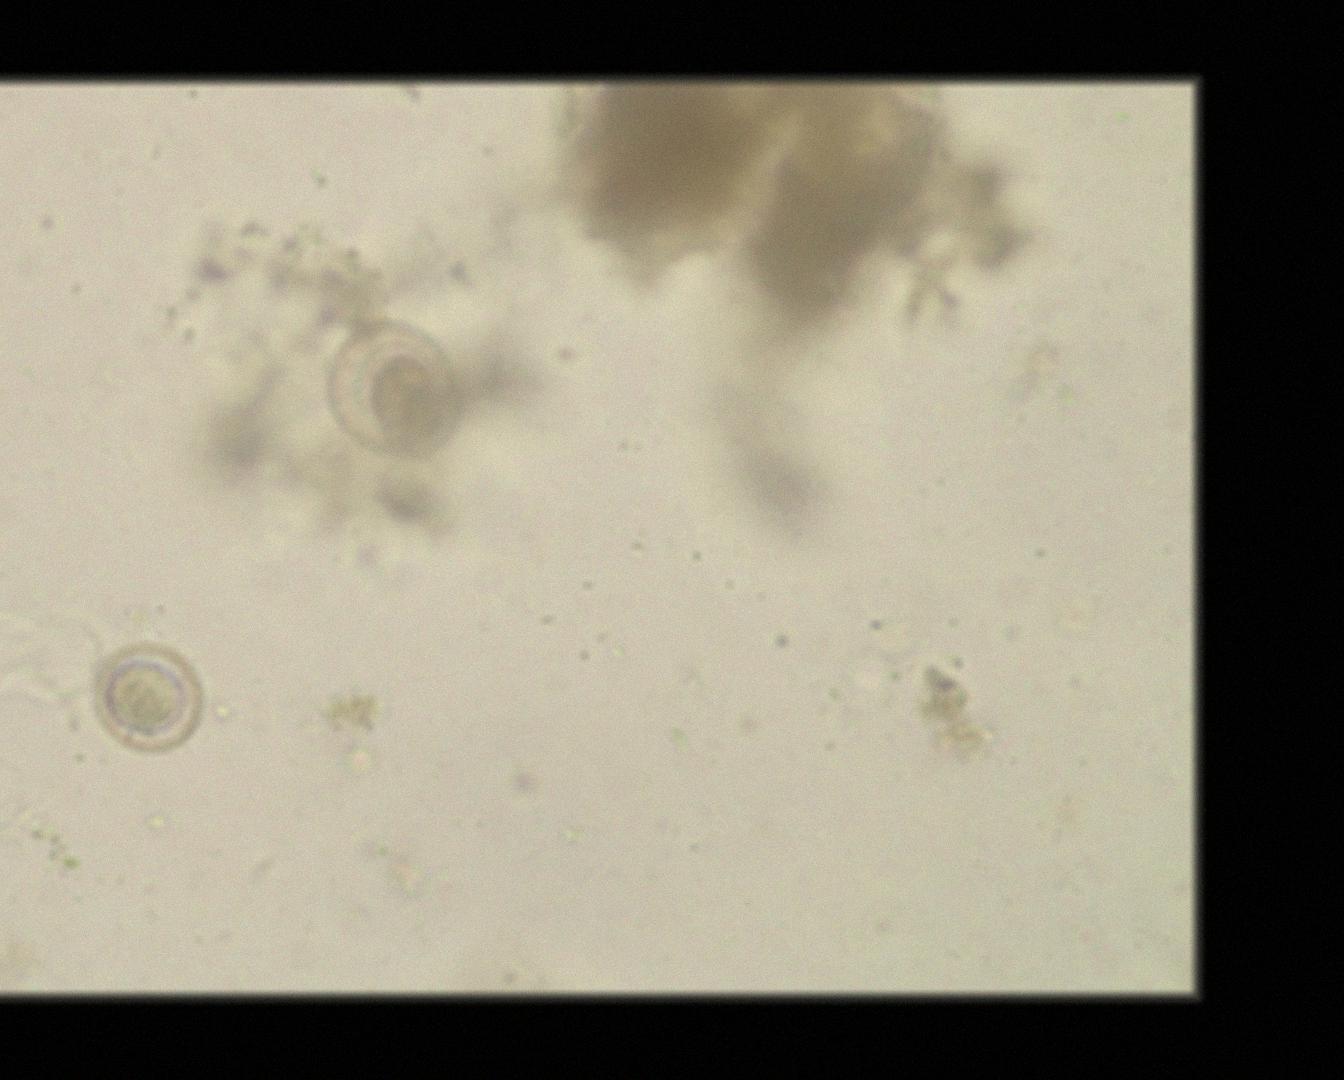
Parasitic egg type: Hymenolepis nana